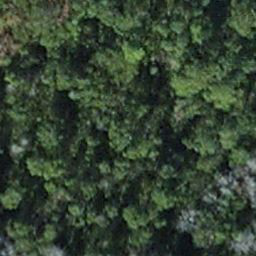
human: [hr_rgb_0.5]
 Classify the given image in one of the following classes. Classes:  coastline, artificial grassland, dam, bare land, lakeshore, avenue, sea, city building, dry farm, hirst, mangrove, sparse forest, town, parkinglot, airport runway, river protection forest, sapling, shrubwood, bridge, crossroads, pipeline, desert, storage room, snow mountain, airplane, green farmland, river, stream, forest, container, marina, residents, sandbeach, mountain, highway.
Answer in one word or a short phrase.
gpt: sapling